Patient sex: M
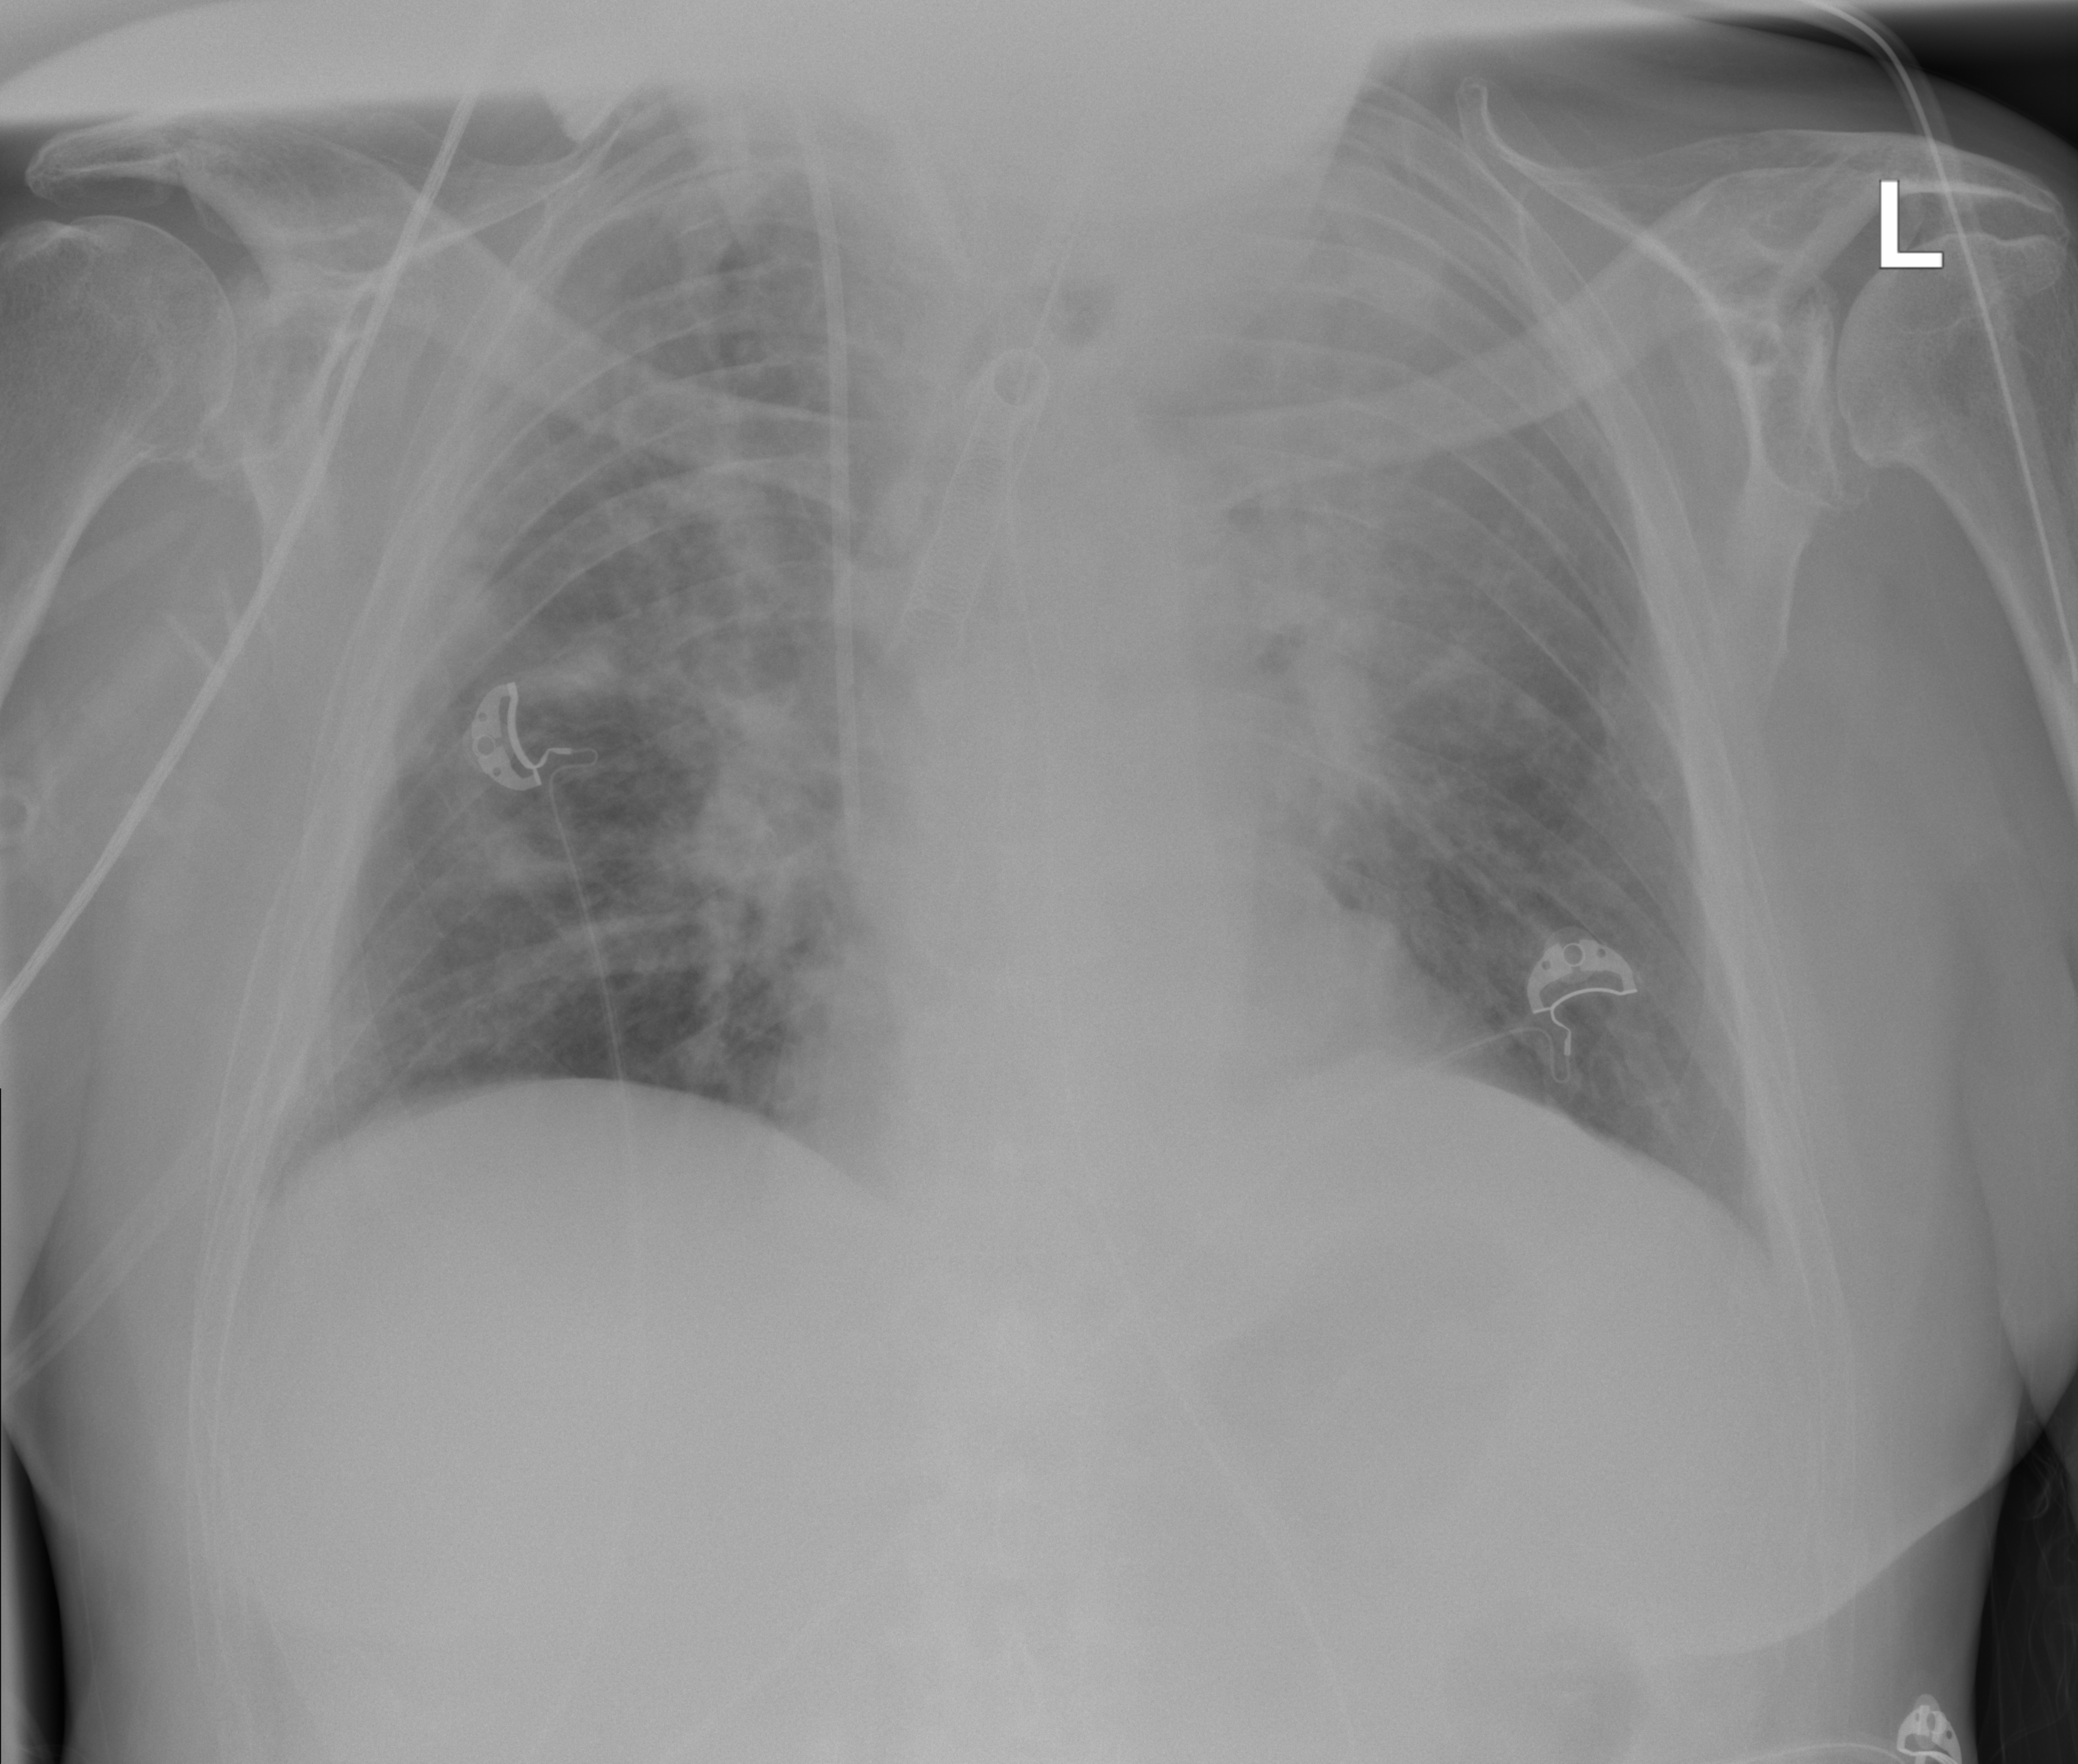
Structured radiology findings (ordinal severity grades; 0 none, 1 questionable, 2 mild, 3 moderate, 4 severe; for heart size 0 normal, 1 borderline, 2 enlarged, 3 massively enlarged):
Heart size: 0
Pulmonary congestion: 0
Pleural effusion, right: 0
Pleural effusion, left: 0
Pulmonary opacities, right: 3
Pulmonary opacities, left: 3
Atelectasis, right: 2
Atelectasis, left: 2